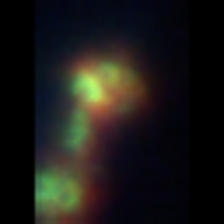
Taxon: Diatom_aggregate
Group: Diatoms